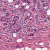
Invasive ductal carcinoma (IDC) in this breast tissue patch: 1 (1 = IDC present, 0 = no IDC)